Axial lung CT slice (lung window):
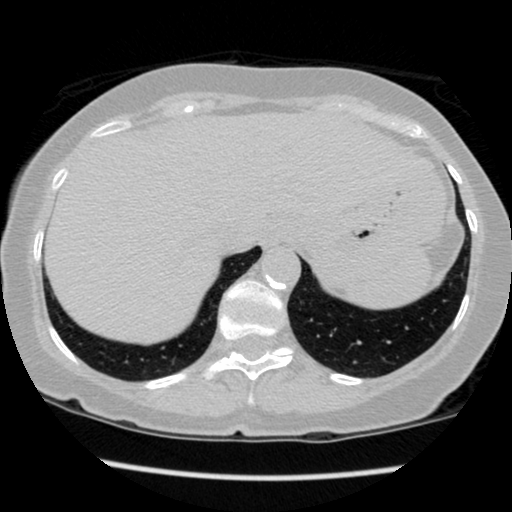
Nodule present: no